Question: '''
.link {
stroke: #999;
stroke-opacity: .2;
}
.node {
stroke: #000;
stroke-width: 1.5px;
font: 10px sans-serif;
}
'''
Now you can get the rest from: <URL>
But here is what I want to do: I want to get rid of the github image in the example above, replace it with a black circle (see image), and have the name to the right of the circle and if the circle is dragged it moves along with the circle (to the right).
I cannot figure out how to do this. I can get the names displayed, but I cannot get the circles to display. And it happens that the names are to the right of where the black circles should be, but I just got lucky. (Side question: how would you get them to the left?)

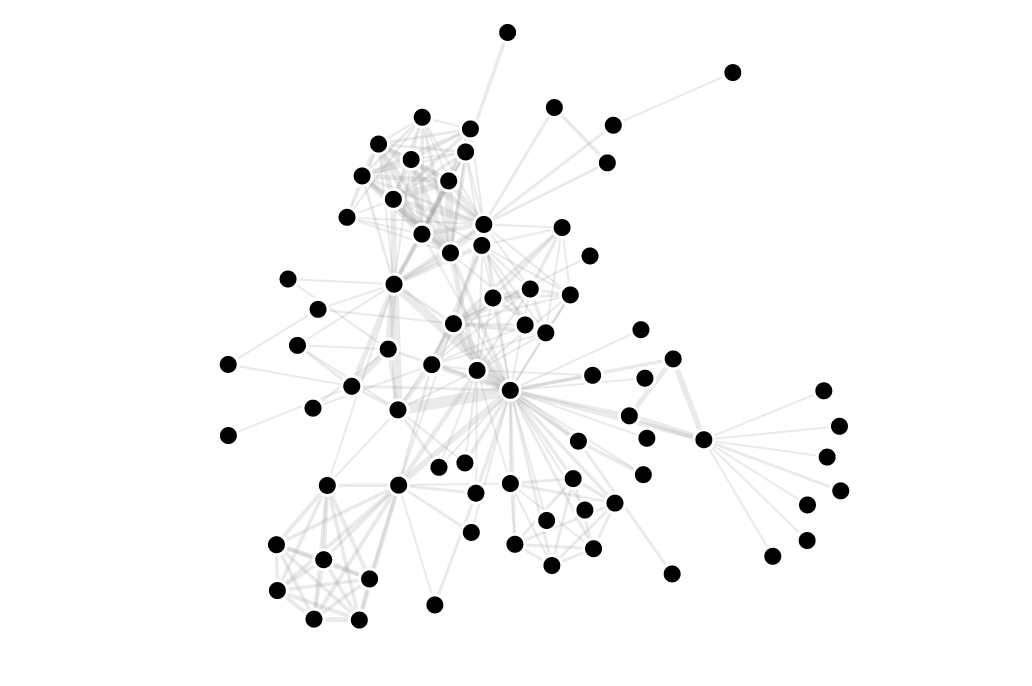
Answer: Append circle to each node.
Try this code:
<URL>
'''
var node = svg.selectAll(".node")
.data(json.nodes)
.enter().append("g")
.attr("class", "node")
.call(force.drag);
node.append("circle")
.attr("r", 6);
'''